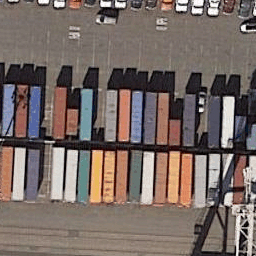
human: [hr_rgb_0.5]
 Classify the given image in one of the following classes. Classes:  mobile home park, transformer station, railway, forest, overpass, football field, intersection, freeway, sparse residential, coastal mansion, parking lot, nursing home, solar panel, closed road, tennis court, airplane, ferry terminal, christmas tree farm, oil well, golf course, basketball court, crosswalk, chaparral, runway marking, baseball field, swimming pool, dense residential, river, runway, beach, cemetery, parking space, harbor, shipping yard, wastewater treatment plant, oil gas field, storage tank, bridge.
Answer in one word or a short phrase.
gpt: shipping yard